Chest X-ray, PA view. Patient: 52 years old, sex M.
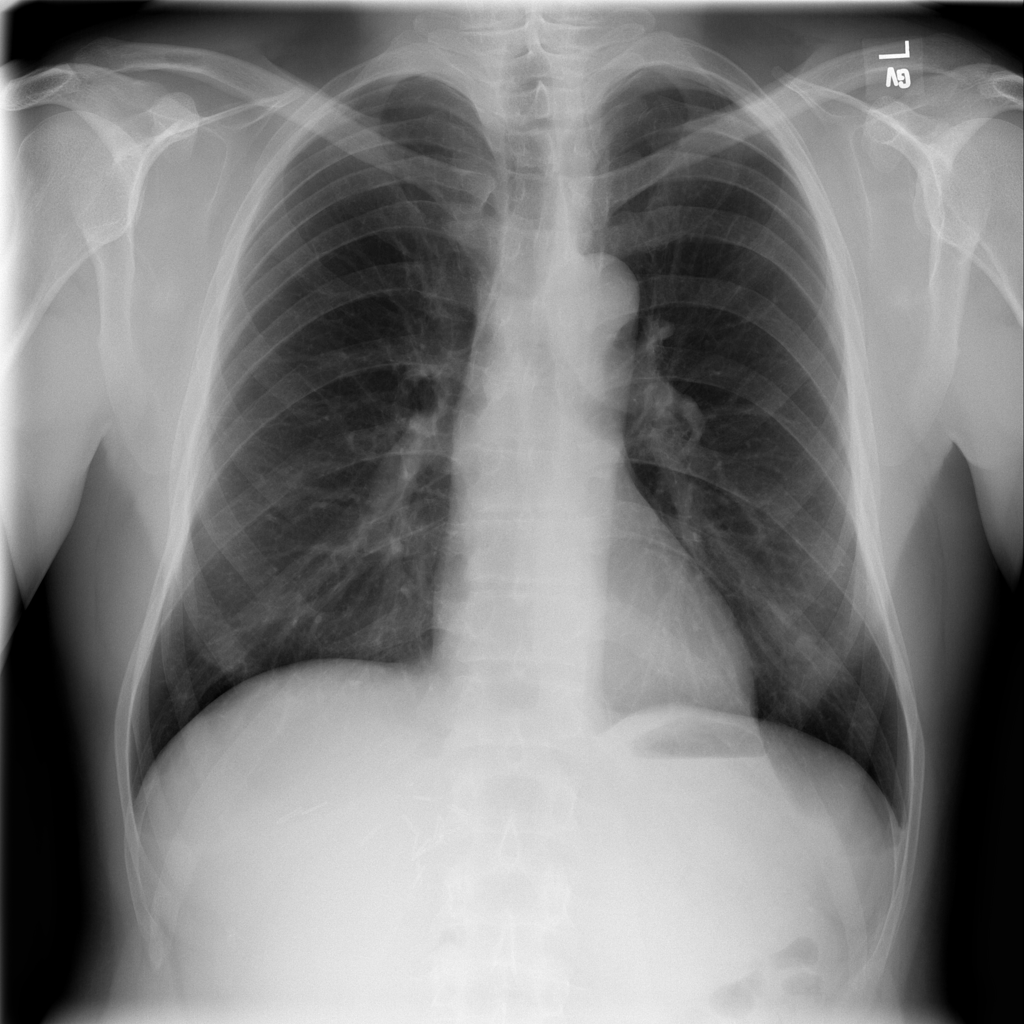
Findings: No Finding